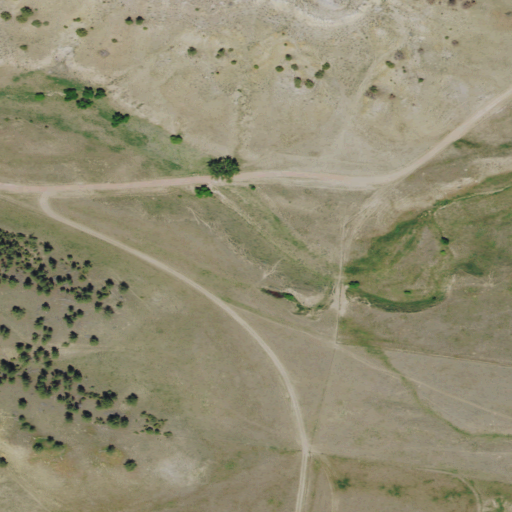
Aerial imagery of valley in Montana named Lacey Gulch containing grassland, shrub, and evergreen forest